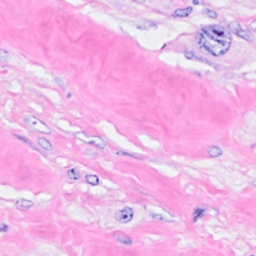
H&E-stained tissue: Breast